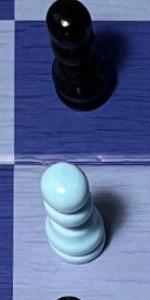
Label: Pawn_White